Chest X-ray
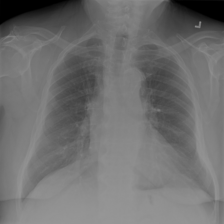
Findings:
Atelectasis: negative
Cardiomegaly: negative
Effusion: negative
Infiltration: negative
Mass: negative
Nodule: negative
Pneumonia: negative
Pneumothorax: negative
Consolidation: negative
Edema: negative
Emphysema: negative
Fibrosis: negative
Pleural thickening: negative
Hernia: negative